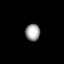
Tissue: lung
Cell type: Fibroblasts
Senescence score: 0.5436
Nuclear area (px): 241
Mean DAPI intensity: 161.971